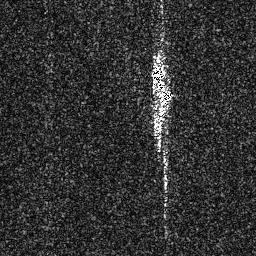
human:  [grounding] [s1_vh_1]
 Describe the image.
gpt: In the satellite image, there is  <ref>1 large ship </ref> <box>[[57, 19, 67, 54, 0]]</box> located at center.